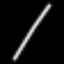
Label: line